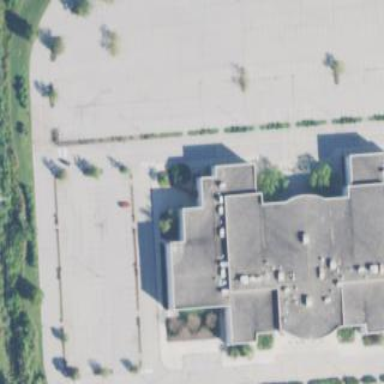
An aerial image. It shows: Cinema building.